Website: apple
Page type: billing-address
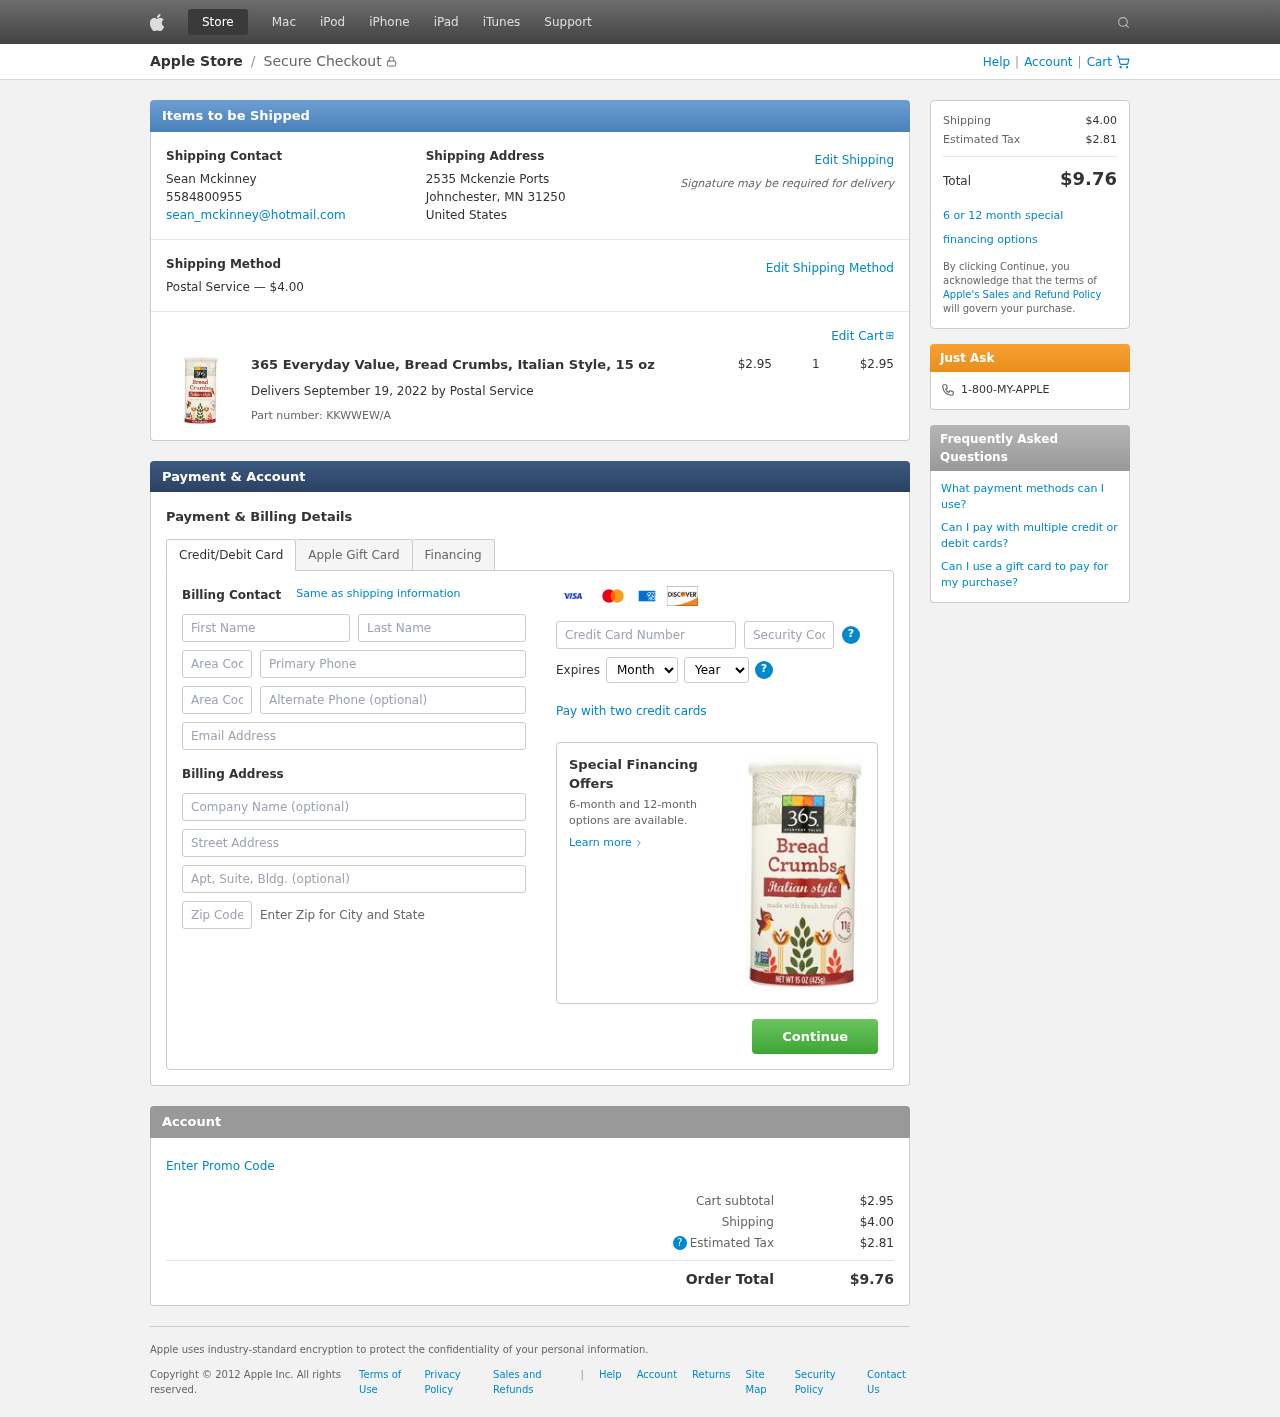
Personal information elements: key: PII_CARD_CVV
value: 757
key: PII_CARD_EXPIRY_MONTH
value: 09
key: PII_CARD_EXPIRY_YEAR
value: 27
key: PII_CARD_NUMBER
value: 6011 6314 8234 8808
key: PII_CITY_STATE_ZIP
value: Johnchester, MN 31250
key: PII_COMPANY
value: Massey-Mueller
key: PII_COUNTRY
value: United States
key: PII_EMAIL
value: sean_mckinney@hotmail.com
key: PII_FIRSTNAME
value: Sean
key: PII_FULLNAME
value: Sean Mckinney
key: PII_LASTNAME
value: Mckinney
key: PII_PHONE
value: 5584800955
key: PII_PHONE_AREA
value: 558
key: PII_STREET
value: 2535 Mckenzie Ports
Product elements: key: PRODUCT1_NAME
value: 365 Everyday Value, Bread Crumbs, Italian Style, 15 oz
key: PRODUCT1_PRICE
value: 2.95
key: PRODUCT1_QUANTITY
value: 1
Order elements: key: ORDER_SHIPPING_COST
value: $4.00
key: ORDER_SUBTOTAL
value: $2.95
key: ORDER_DELIVERY_DATE
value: September 19, 2022
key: ORDER_PART_NUMBER
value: KKWWEW/A
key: ORDER_TAX
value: $2.81
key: ORDER_TOTAL
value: $9.76